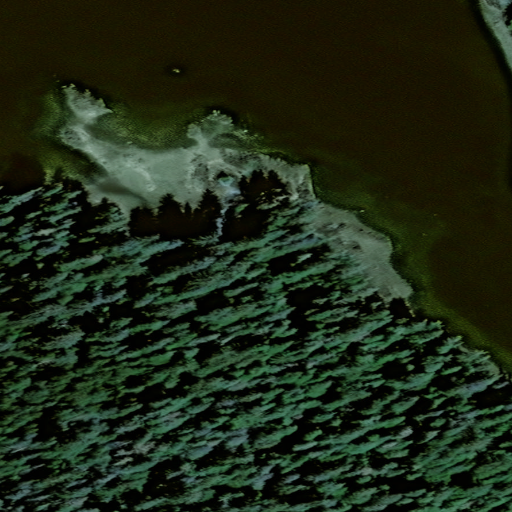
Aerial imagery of island in Alaska named Step Island containing only unknown